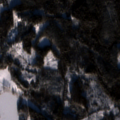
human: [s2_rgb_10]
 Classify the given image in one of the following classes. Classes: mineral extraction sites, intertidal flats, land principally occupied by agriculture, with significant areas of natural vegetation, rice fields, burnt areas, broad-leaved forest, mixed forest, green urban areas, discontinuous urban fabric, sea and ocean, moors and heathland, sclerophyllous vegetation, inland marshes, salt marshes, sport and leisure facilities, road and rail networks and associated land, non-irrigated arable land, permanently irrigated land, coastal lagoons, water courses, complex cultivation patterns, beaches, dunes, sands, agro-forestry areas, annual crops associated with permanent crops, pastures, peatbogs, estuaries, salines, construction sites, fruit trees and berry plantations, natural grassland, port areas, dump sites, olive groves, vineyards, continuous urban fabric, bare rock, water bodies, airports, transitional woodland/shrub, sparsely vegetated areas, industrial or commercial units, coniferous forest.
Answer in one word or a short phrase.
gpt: non-irrigated arable land, coniferous forest, mixed forest, transitional woodland/shrub, water bodies